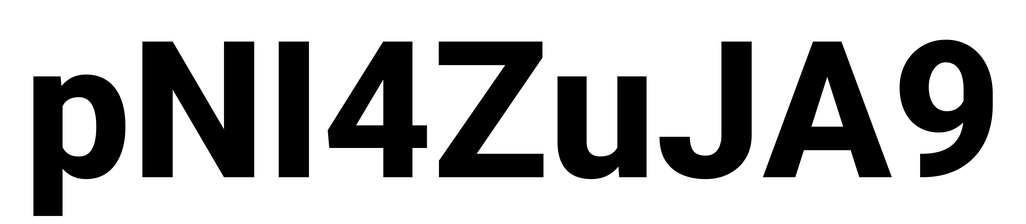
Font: Roboto_ExtraBold